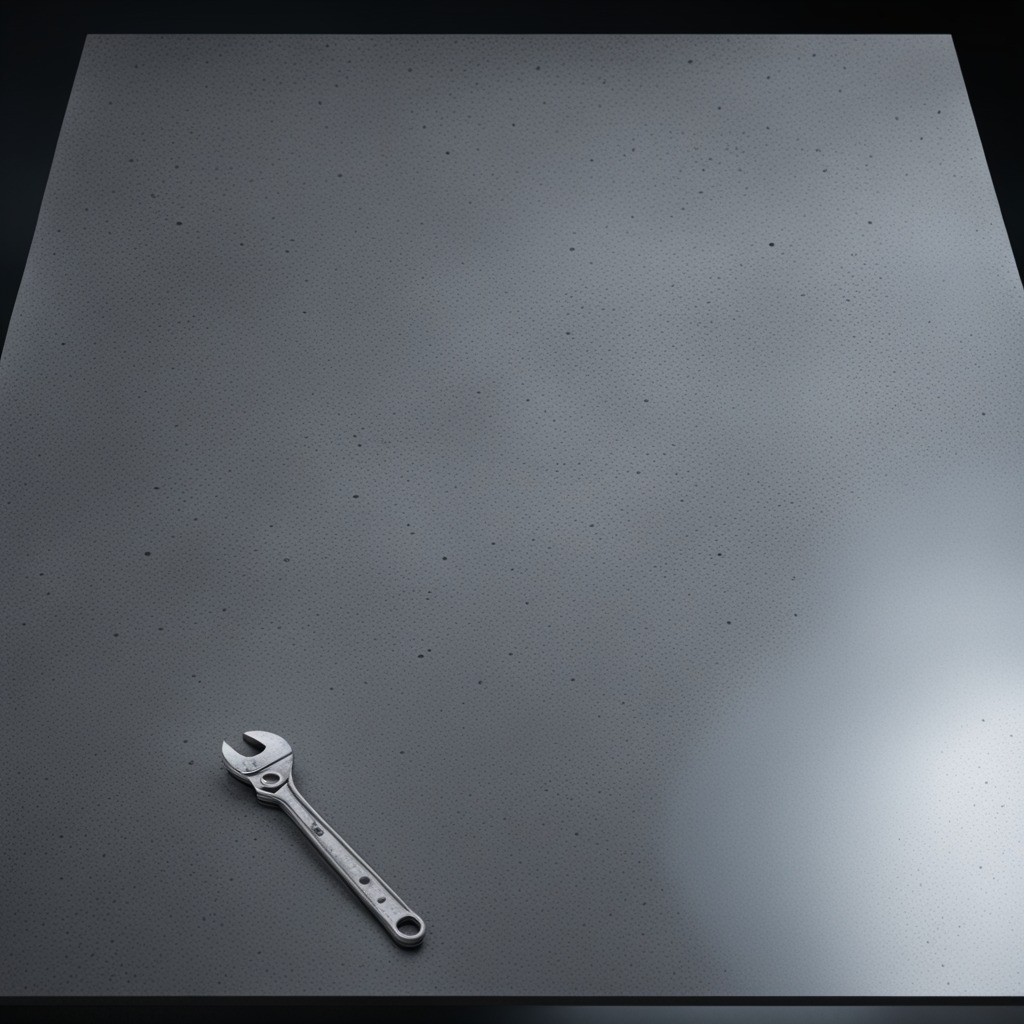
An wrench is lying on a clean granite table inside a workshop at night.